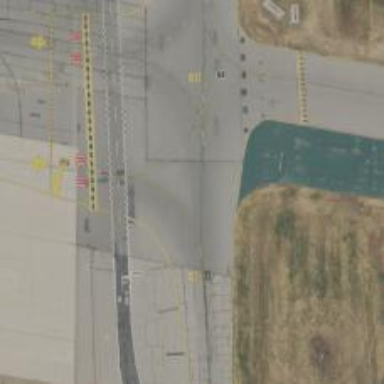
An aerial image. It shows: View of taxiway at the airport.